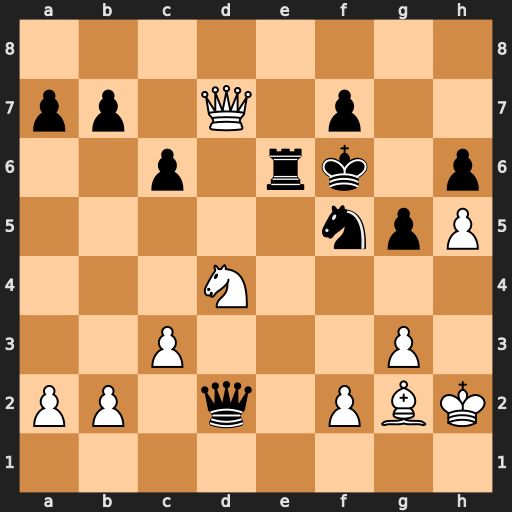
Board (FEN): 8/pp1Q1p2/2p1rk1p/5npP/3N4/2P3P1/PP1q1PBK/8
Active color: w
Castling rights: -
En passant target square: -
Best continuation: Qd8+ Re7 Qh8+